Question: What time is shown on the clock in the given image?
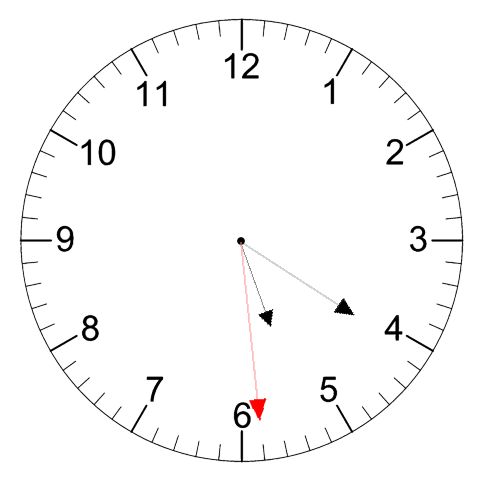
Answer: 05:20:29